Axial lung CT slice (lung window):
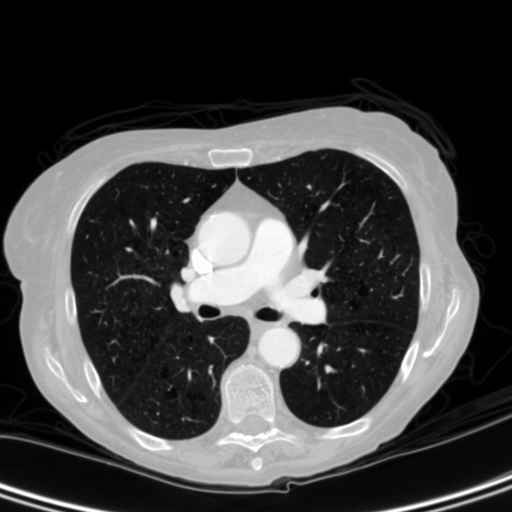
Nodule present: no